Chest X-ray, PA view. Patient: 30 years old, sex F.
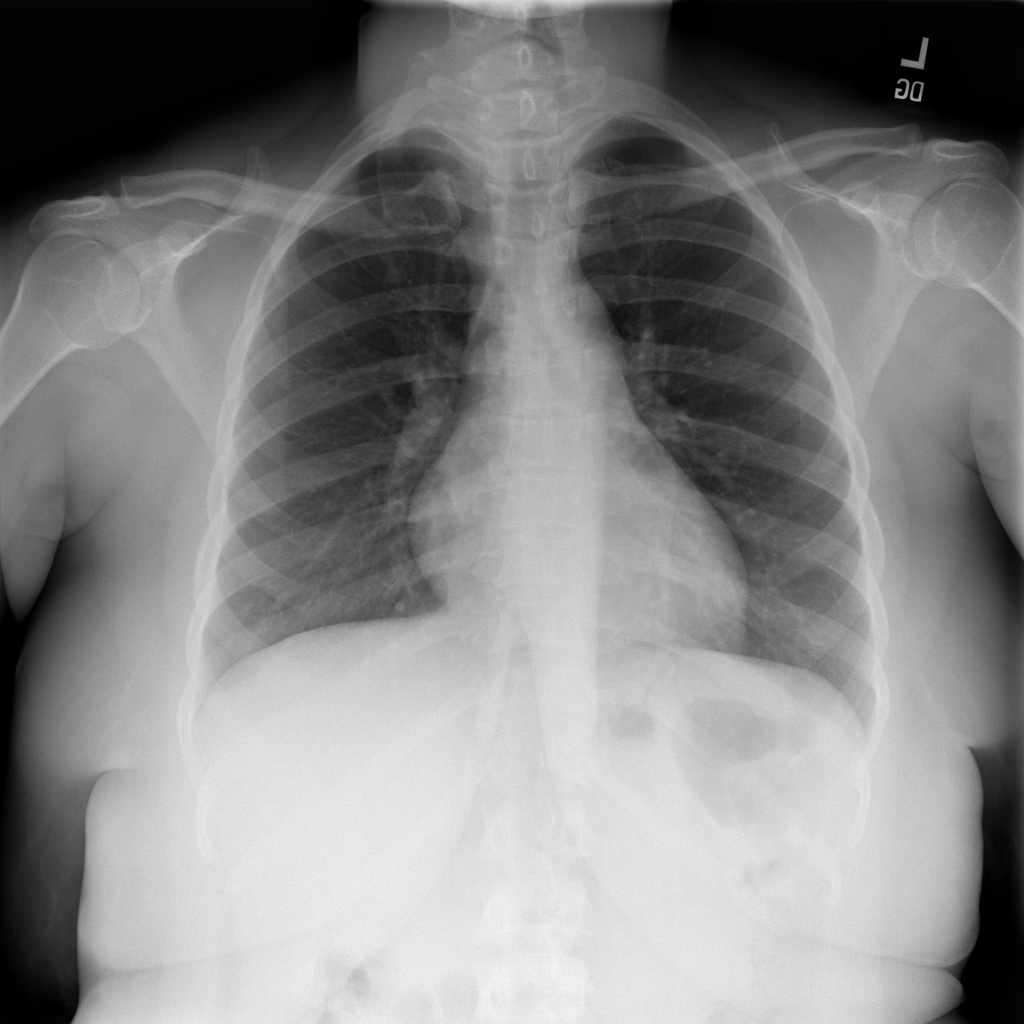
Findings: No Finding